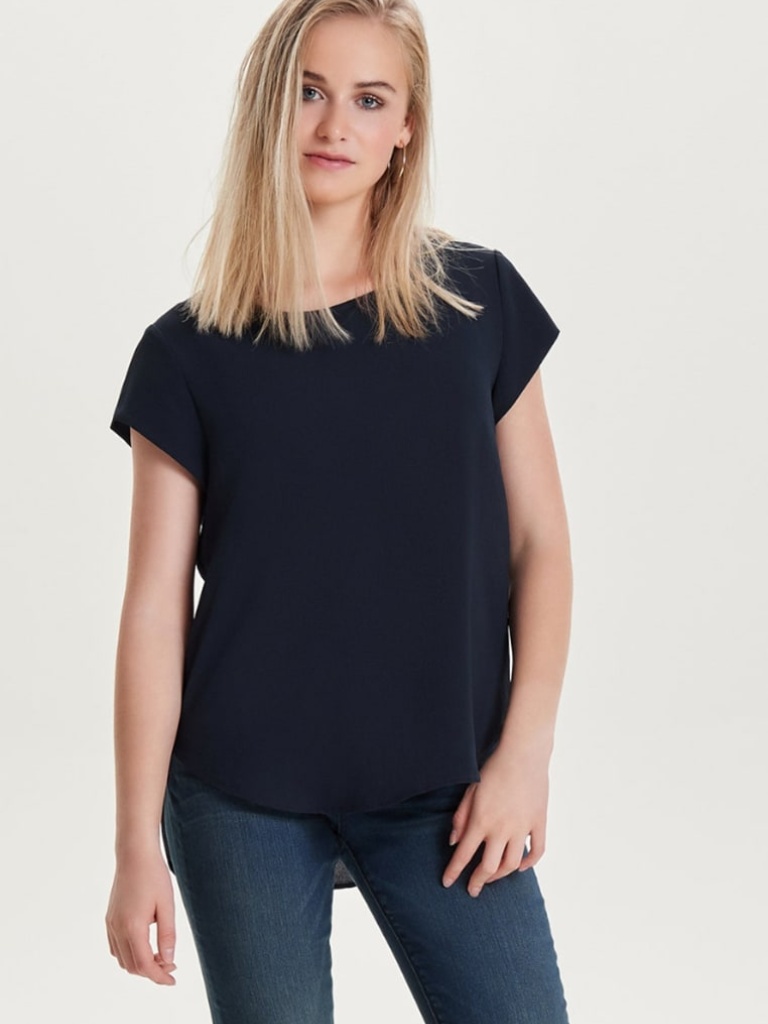
cotton relaxed short sleeve hip length Untucked crew t-shirt